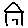
Label: house